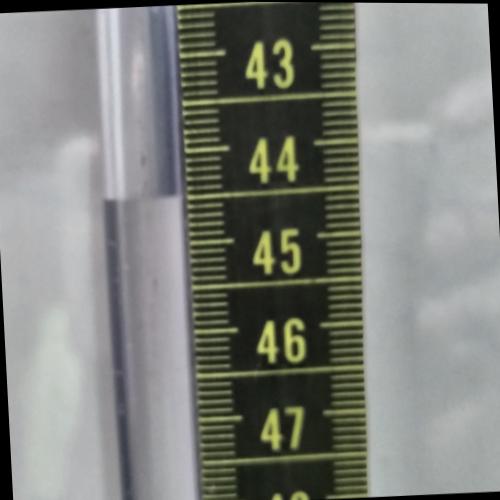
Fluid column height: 44.5 cm